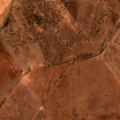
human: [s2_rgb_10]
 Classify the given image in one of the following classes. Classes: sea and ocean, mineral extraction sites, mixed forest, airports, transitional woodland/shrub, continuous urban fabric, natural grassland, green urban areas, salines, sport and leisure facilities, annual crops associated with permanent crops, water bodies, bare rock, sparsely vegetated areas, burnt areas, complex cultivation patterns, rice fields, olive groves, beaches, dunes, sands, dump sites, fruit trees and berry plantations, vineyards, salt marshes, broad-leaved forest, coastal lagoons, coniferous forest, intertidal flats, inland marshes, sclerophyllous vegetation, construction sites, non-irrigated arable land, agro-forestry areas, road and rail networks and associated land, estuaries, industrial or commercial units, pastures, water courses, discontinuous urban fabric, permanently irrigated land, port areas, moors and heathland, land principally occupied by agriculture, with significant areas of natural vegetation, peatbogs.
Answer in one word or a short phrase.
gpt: non-irrigated arable land, agro-forestry areas